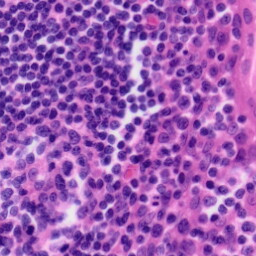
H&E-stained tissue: Tonsil